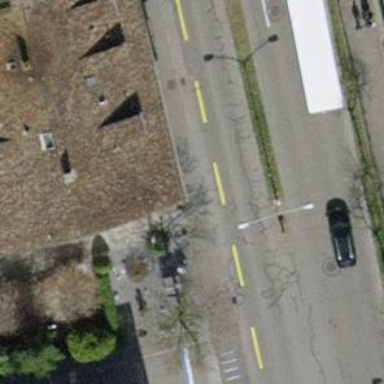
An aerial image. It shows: Primary road with asphalt surface. There is separate sidewalk.